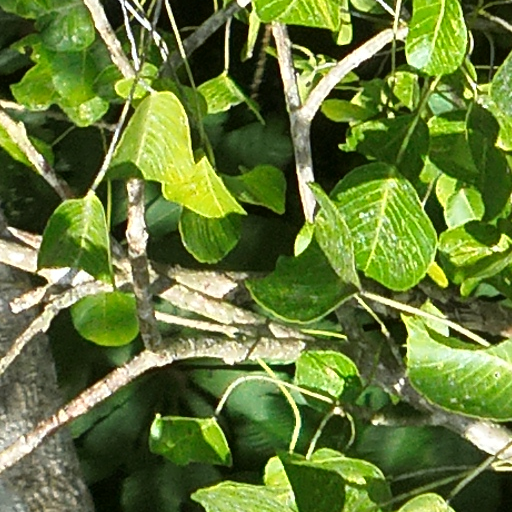
Species: Hura crepitans
GBIF accepted scientific name: Hura crepitans
Crown area (m\u00b2): 302.086